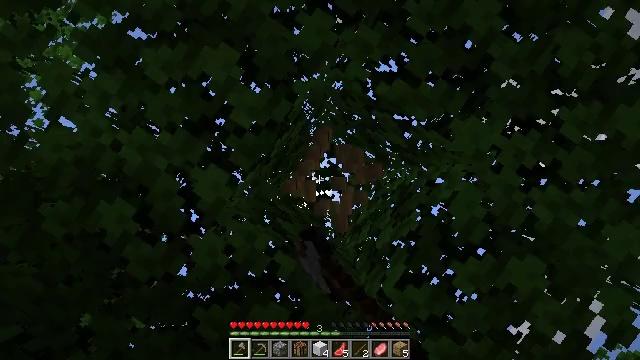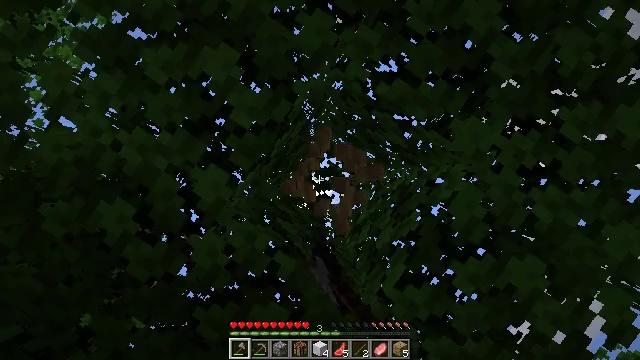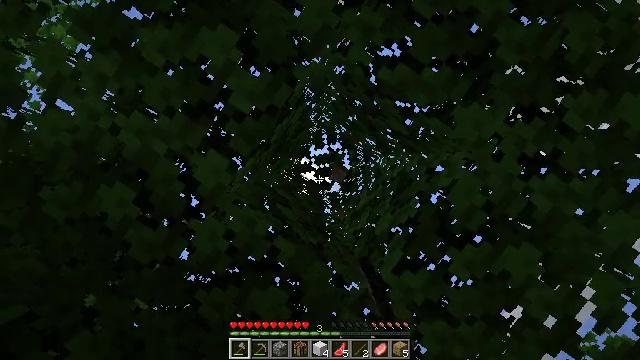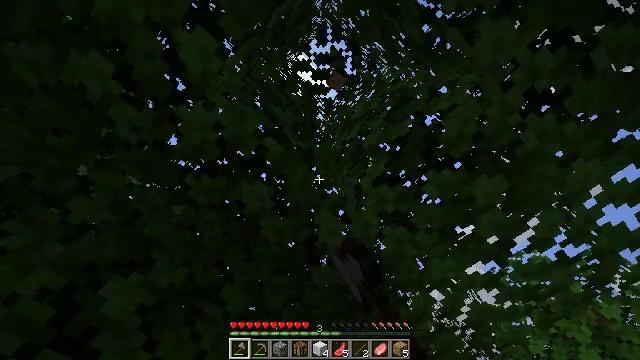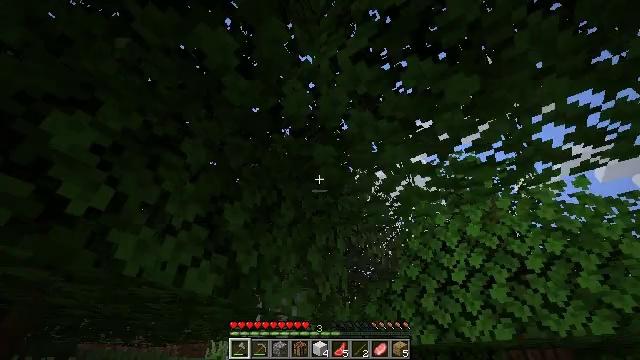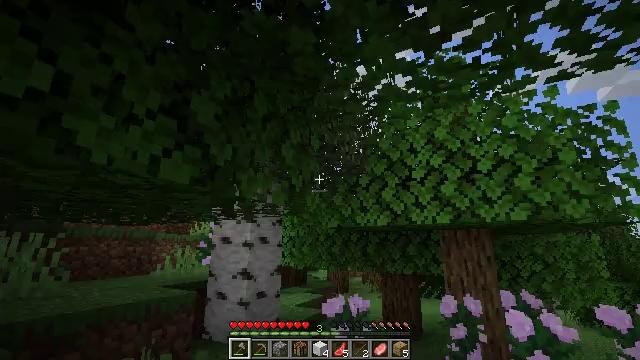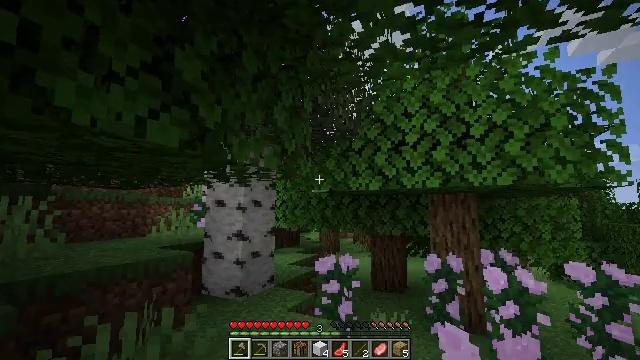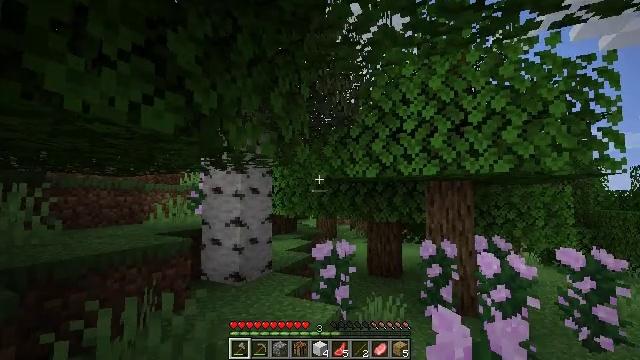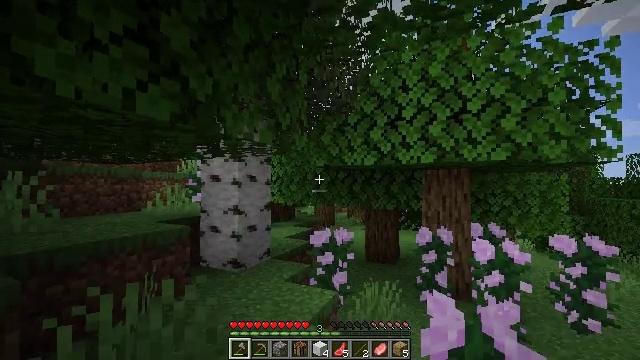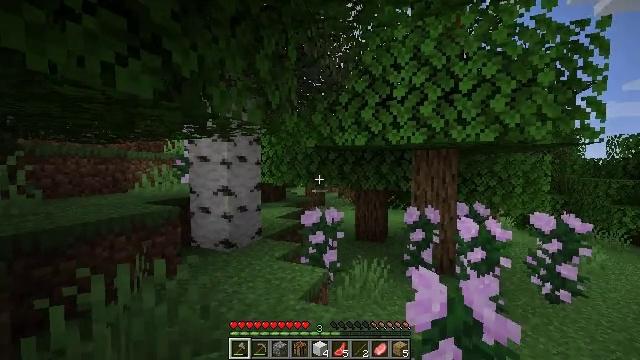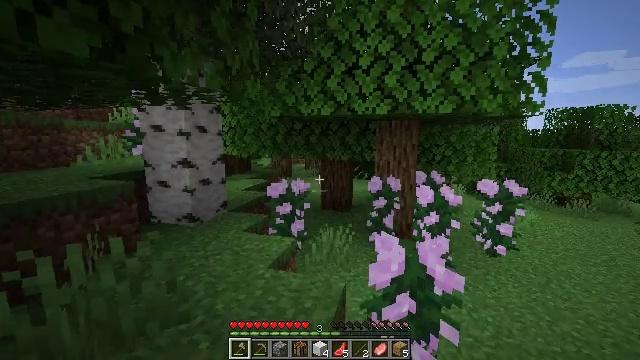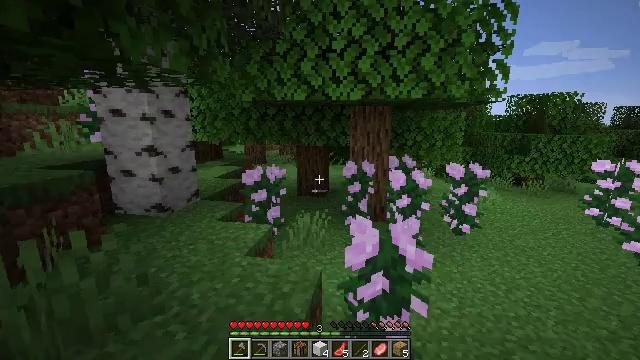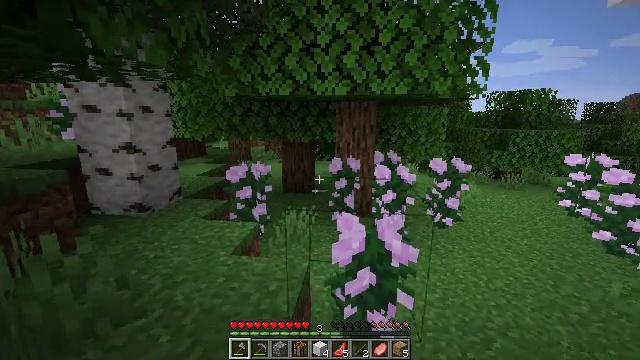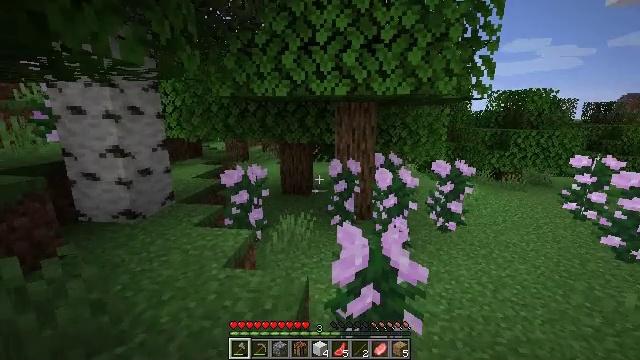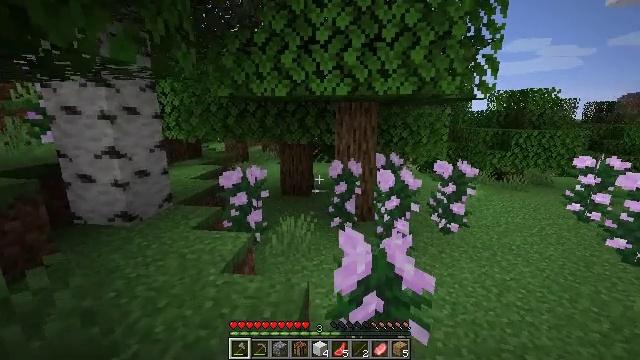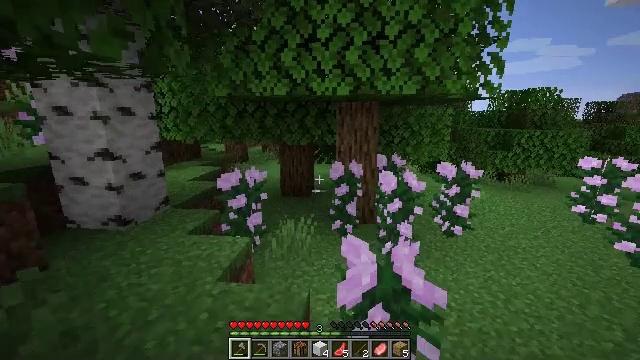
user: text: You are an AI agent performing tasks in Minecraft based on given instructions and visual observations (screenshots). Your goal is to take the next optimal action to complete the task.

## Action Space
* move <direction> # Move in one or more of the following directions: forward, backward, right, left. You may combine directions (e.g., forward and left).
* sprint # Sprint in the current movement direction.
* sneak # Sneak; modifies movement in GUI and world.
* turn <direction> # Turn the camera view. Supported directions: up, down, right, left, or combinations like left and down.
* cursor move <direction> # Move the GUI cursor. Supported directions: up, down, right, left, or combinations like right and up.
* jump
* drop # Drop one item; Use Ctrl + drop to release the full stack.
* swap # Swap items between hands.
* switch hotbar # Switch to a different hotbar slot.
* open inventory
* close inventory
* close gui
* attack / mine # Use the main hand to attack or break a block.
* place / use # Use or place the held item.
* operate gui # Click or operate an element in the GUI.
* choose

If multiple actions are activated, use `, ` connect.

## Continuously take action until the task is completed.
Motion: motion action
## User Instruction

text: Mine the peony flower from the ground.
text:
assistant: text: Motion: attack / mine
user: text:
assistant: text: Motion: turn down, attack / mine
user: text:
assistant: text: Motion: turn right and down, attack / mine
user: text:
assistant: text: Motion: turn right and down
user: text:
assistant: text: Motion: turn right and down
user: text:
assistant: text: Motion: turn right and down
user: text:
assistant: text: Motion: turn down
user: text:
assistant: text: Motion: turn down
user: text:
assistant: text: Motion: turn right and down
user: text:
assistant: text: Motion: turn right and down
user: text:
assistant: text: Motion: turn right and down
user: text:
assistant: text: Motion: move forward, turn right
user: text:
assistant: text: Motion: move forward
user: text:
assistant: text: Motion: move forward, sprint
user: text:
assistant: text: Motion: move forward, sprint
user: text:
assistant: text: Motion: move forward, sprint
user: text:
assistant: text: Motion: move forward, sprint
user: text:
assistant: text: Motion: move forward, sprint
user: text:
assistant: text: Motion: move forward, sprint, turn right and down
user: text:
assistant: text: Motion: move forward, sprint, turn right
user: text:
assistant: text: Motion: move forward, sprint, turn right
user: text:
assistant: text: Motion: move forward, sprint
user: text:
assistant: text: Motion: move forward, sprint, turn up
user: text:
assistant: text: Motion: move forward, sprint, turn up
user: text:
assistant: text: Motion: move forward, sprint
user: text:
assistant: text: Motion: move forward, sprint
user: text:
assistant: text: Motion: move forward, sprint, turn up
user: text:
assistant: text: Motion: move forward, sprint, turn up
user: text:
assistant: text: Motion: move forward, sprint, turn up
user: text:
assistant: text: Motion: move forward, sprint, turn up